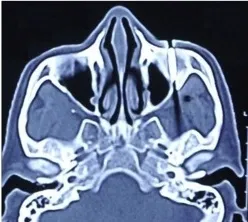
Showing the preoperative presentation of the patient with the foreign body in situ. (d, e, f) Axial, coronal and 3D computed tomography cuts respectively.
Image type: radiology (ct)